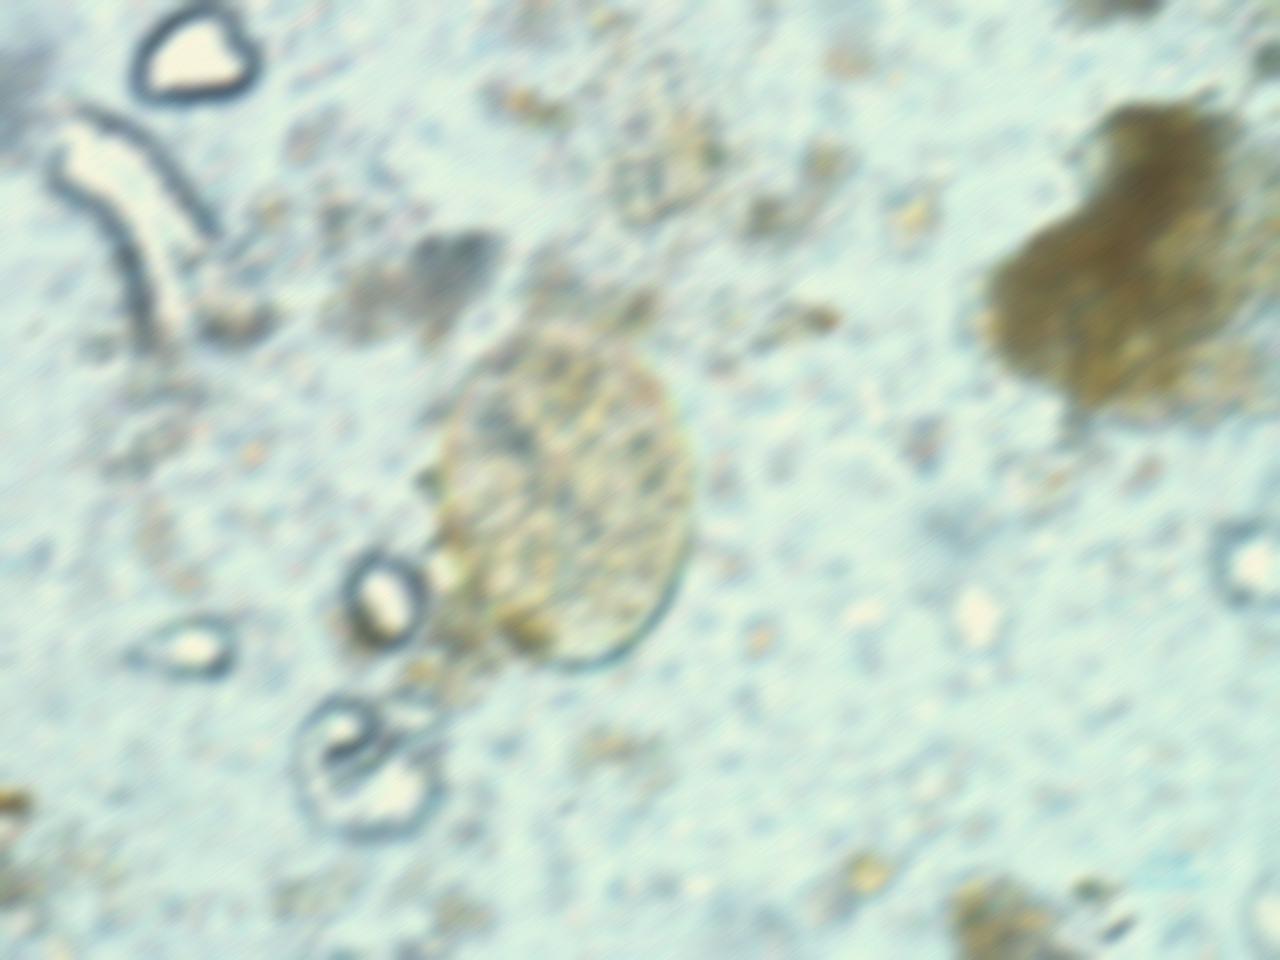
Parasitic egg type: Fasciolopsis buski